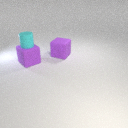
large purple rubber cube to the left of large purple rubber cube